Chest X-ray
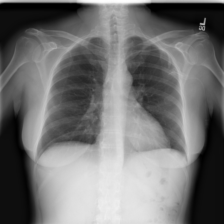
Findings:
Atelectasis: negative
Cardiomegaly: negative
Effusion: negative
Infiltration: negative
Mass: negative
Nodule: negative
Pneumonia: negative
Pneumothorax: negative
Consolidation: negative
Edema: negative
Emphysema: negative
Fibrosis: negative
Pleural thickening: negative
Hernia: negative